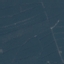
Label: Forest